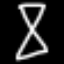
Label: hourglass